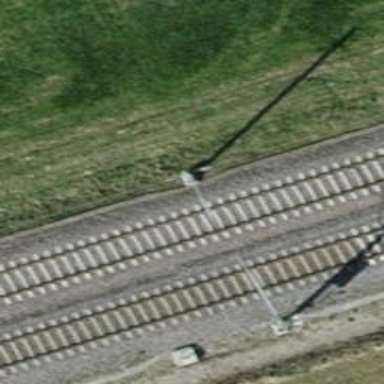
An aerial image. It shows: Catenary mast for power lines.